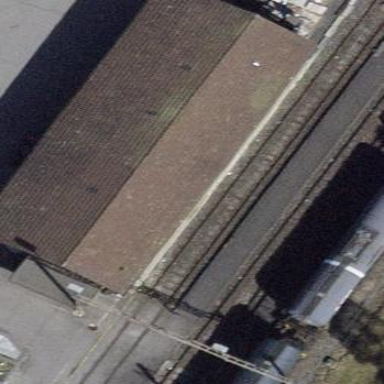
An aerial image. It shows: Shed.